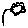
Label: flower